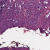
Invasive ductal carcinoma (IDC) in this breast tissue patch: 0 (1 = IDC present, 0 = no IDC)